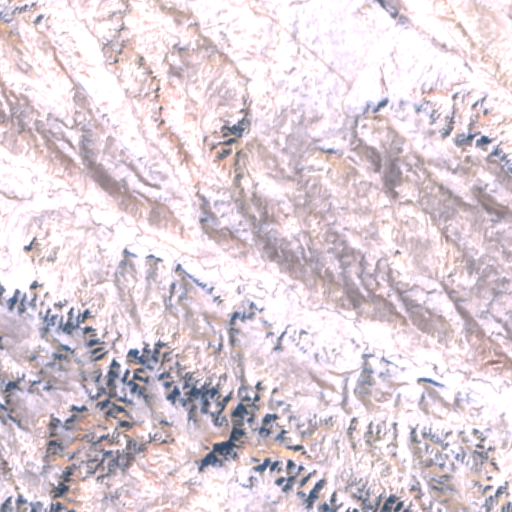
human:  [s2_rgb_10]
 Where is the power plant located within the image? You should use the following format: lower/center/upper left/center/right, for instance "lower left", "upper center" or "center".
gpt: There is no power plant in the image.